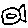
Label: fish